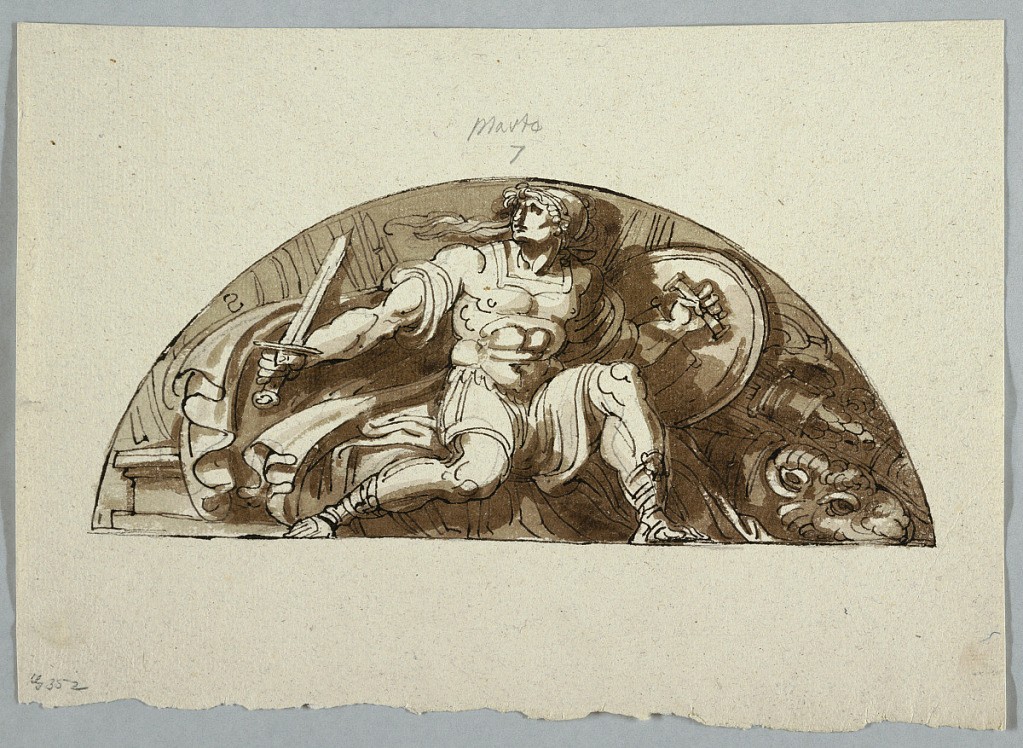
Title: Drawing
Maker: Felice Giani, Italian, 1758–1823
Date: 1810-1822.
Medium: Pencil. Pen, ink. Brush, bistre. Rough greyish paper.
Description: Horizontal Rectangle. Shown sitting in front of a trophy of arms, carrying the shield with the left hand' the sword with the right hand.